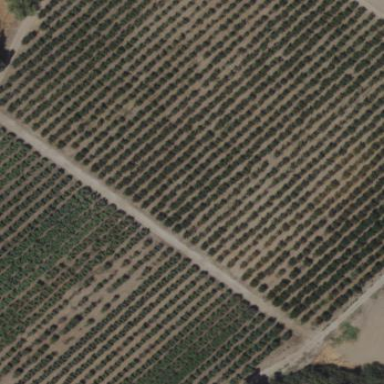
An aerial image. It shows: Orchard.